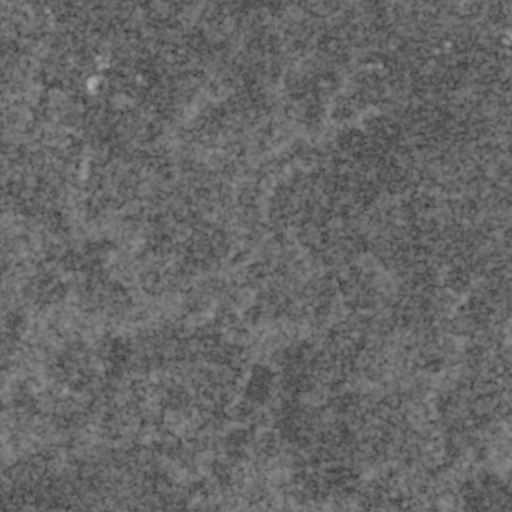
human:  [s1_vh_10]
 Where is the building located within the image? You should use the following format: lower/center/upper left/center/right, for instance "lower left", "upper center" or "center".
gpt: The building is located in the upper left of the image.
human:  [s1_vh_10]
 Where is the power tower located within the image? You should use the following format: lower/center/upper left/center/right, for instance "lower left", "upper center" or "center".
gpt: There is no power tower in the image.

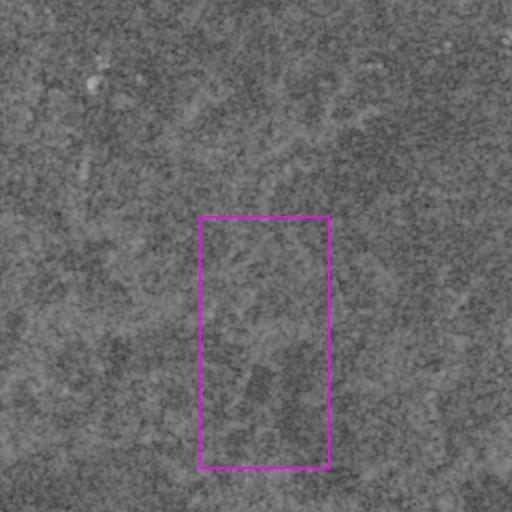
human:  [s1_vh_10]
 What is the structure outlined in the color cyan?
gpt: There is no cyan outline.
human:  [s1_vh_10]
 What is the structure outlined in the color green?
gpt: There is no structure outlined in green.